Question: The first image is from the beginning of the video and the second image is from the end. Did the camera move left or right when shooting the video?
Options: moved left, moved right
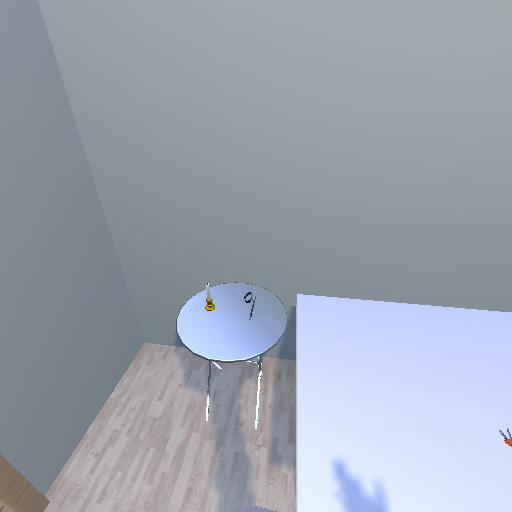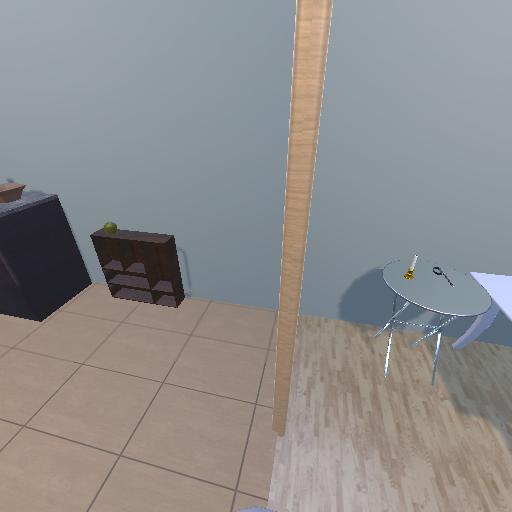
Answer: moved left